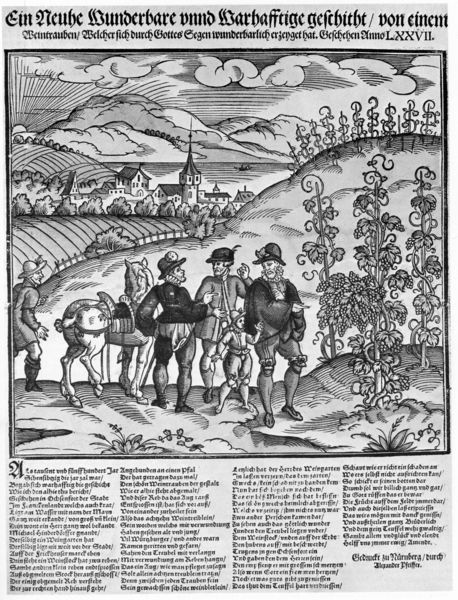
Titel: Ein Neuhe Wunderbare vnnd Warhafftige geschitht
Künstler: Jost Amman
Standort: Zürich.
Institution: Wickiana
Schlagwörter: berg, gruppe, himmel, weiß, wolken, bäume, fluss, kirchturm, landschaft, menschen, stadt, bewegung, blume, blumen, grau, hut, hüte, männer, schwarz, zeichnung, haus, weg, wiese, wolke, zaun, bart, geschichte, rahmen, bild, feld, felder, hügel, natur, sonnenaufgang, strauch, kirche, sonne, sträucher, land, adel, kind, blatt, pflanze, pflanzen, bauern, boot, pferd, reiter, turm, ranken, trauben, sattel, holzschnitt, schrift, ort, ernte, furchen, getreide, berge, gebirge, dorf, grafik, graphik, spalten, church, hat, könig, men, people, soldiers, stockings, white, window, wein, black, country, gray, meeting, print, gewächs, bauer, anbau, äcker, buch, strahlen, idyll, druck, druckgraphik, schraffur, stich, seite, illustration, text, zeitung, buchstaben, überschrift, ritter, buchdruck, buchseite, eiß, schwarzw, jäger, flower, cloud, clouds, fruit, man, sky, tree, reise, mittelalter, field, hill, hills, mountain, sea, german, horizon, roofs, sun, tower, trees, village, landwirtschaft, boy, child, personengruppe, bushes, garden, plants, road, drawing, hopfen, rebe, reben, kupferstich, black and white, hats, monochrome, story, schwar, writing, flugblatt, neue, fence, meadow, town, grape, nürnberg, lese, reebe, letter, newspaper, and, weinanbau, weinberg, weinreben, weinstöcke, winzer, stick, einblattdruck, buildings, himmer, shoes, nachricht, engraving, landwirt, legs, farm, farmer, horse, book, wieße, ernste, schützen, fields, tale, hooves, simple, stylized, spire, steeple, seriendruck, grapes, papier, sonn, texts, stones, page, bucolic, poster, stcih, weeds, vines, sleeves, words, finial, written, vista, bild und text, countryside, travelers, zeitungsartikel, knees, pathway, beards, hose, duetschland, saddle, esel, crops, mensches, stalk, haed, article, had, weintrauben, hard, jackets, 77, geschicht, vineyard, farmland, ladnschaft, ranke, weinbau, wunderbare, sunbeams, estadt, storie, hops, lxxvii, inforemation, coubtrt, horrse